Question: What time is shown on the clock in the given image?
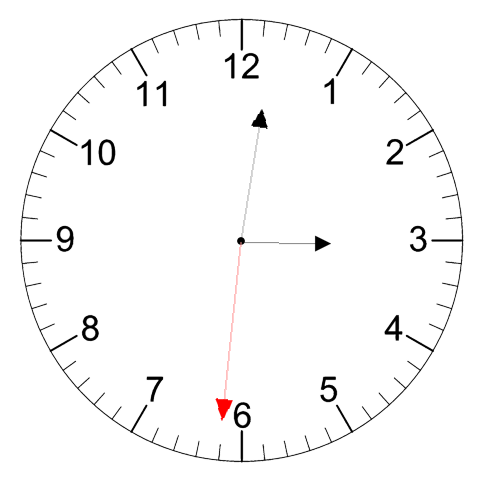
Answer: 03:01:31